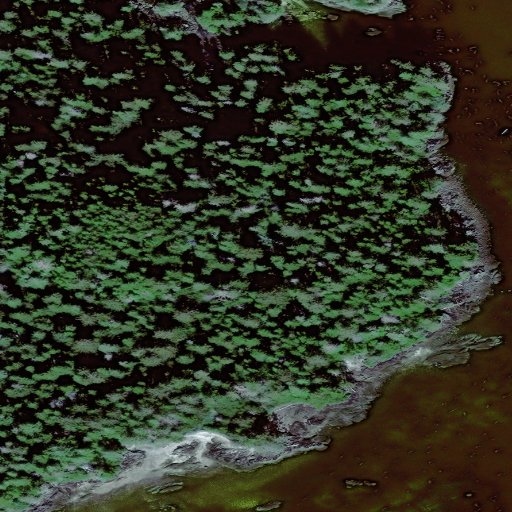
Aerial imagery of island in Alaska named Tonina Island containing only unknown